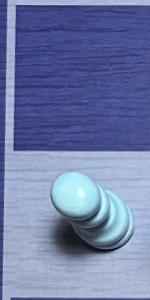
Label: Pawn_White